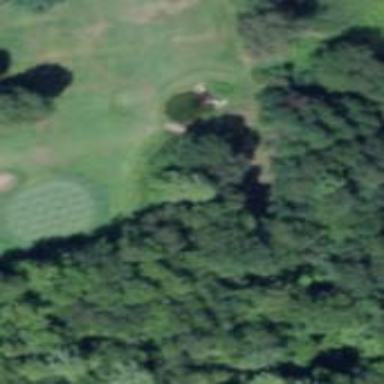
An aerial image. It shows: Golf tee.